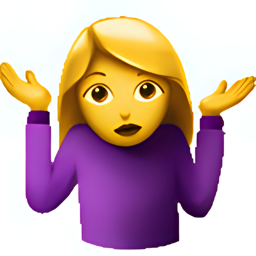
Name: shrug
Emoji: 🤷
Group: People & Body
Sub-group: person-gesture